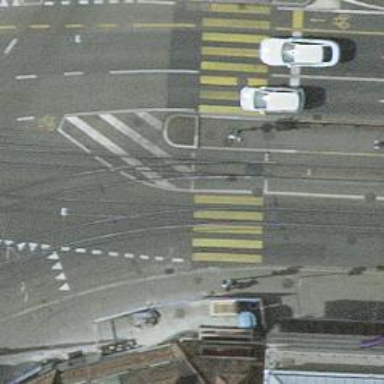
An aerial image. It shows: Tram crossing on the railway.